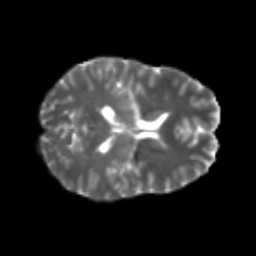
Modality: T2w
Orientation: axial
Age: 23
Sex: female
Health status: healthy
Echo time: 0.074 s